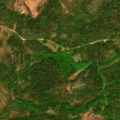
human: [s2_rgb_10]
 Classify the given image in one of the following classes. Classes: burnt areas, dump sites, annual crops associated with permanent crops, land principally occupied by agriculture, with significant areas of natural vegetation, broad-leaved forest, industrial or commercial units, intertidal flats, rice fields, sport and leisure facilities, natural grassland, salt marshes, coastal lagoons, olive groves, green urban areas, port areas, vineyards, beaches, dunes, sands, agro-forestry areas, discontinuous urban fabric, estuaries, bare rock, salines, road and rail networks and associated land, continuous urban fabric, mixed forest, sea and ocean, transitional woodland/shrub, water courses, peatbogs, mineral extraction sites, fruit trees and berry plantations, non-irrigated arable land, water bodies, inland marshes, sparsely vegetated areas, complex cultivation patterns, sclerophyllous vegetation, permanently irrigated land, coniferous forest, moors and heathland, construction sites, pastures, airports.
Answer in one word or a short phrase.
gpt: mixed forest